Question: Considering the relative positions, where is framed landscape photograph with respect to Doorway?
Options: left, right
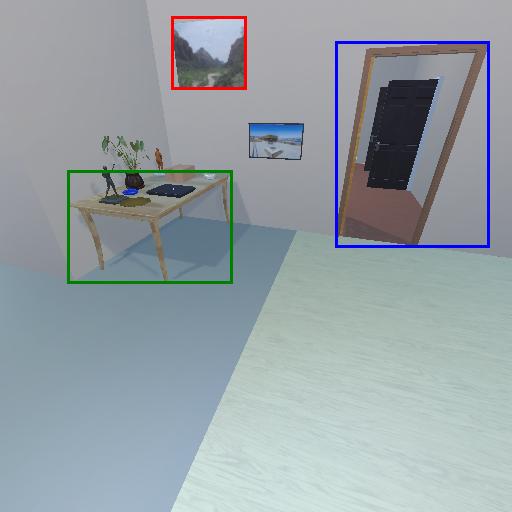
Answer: left